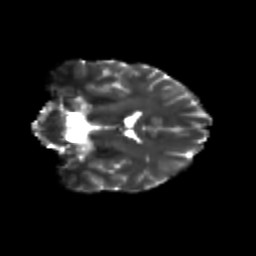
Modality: T2w
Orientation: coronal
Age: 29
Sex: male
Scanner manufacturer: siemens
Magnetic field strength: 3 T
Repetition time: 3.5 s
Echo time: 0.113 s